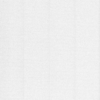
Label: dusty